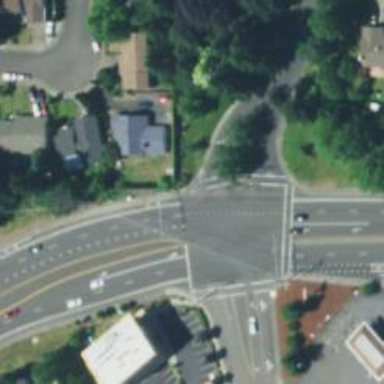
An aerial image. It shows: Footway that serves as traffic island.